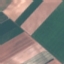
Label: AnnualCrop